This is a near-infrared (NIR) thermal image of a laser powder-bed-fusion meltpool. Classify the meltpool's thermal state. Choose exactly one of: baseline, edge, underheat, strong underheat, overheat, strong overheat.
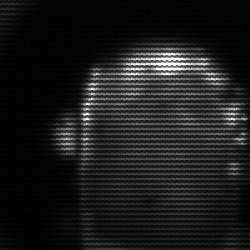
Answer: baseline